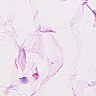
Metastatic tissue present: no